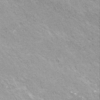
Label: not_dusty